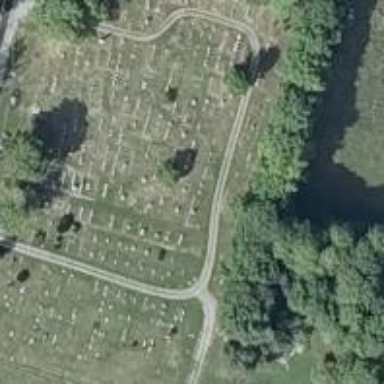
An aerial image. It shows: Cemetery.